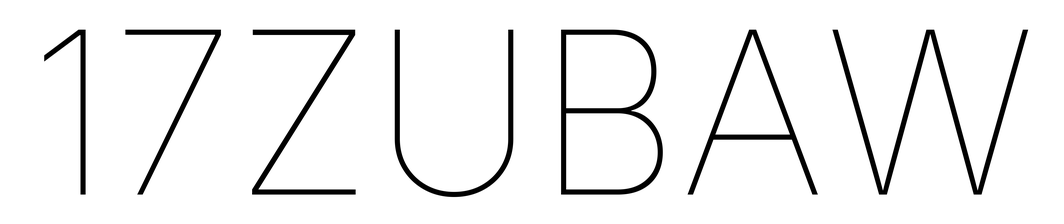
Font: Inter_Thin